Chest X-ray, AP view. Patient: 30 years old, sex M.
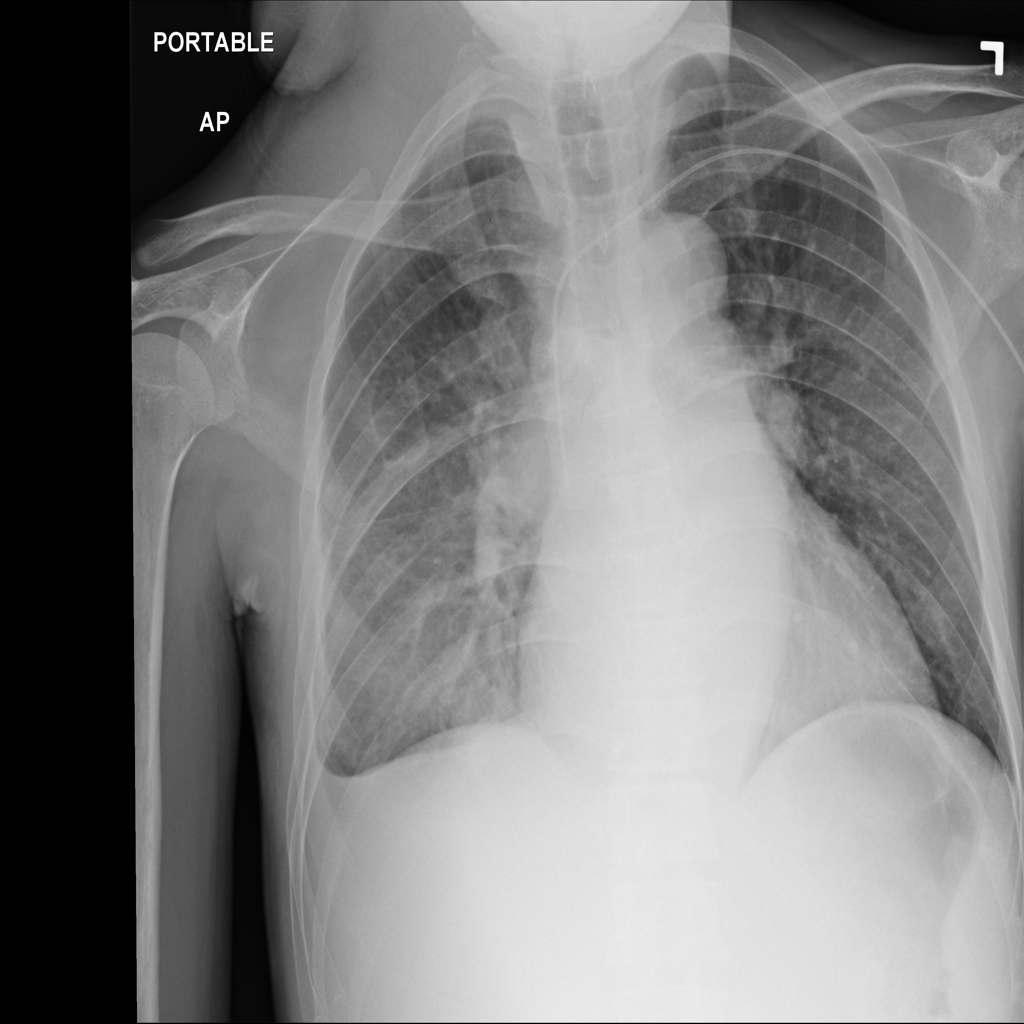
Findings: Effusion, Infiltration